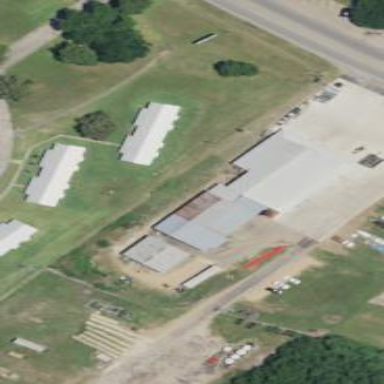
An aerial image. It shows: Agrarian shop located within building.